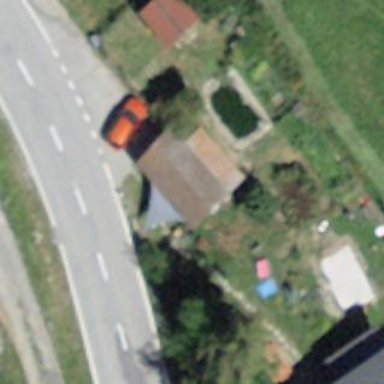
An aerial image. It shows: Garage building.